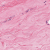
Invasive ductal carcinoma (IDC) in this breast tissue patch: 0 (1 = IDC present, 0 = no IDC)